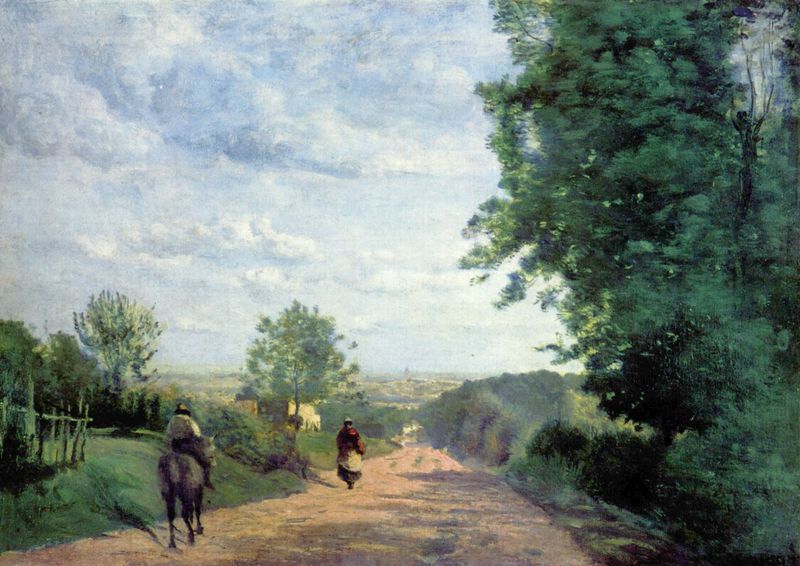
Titel: Weg nach Sèvres
Künstler: Jean Baptiste Camille Corot
Standort: Paris
Institution: Musée du Louvre
Schlagwörter: baum, blau, blätter, gemälde, himmel, laub, mann, schatten, weiß, wolken, aquarell, bäume, gelb, grün, impressionismus, landschaft, ocker, stadt, äste, frau, hintergrund, hut, licht, rücken, schwarz, strasse, gebäude, haus, rot, weg, wiese, zaun, beige, hemd, öl, feld, horizont, häuser, hügel, natur, weide, weite, gatter, gehen, kirche, pastos, sonne, wiesen, land, realismus, rosa, wald, esel, genre, pferd, reiter, turm, bewölkt, reiten, aussicht, schürze, sommer, naturalismus, ort, perspektive, stra e, berge, dorf, allee, hecke, landstraße, lattenzaun, idylle, markt, böschung, blue, church, hat, men, oil, people, red, white, women, black, country, dark, dress, dresses, duktus, gray, green, grey, lady, old, painting, sitting, skirt, woman, yellow, brown, perspective, kicht, weste, ortschaft, panorama, spaziergang, wälder, lanschaft, cloud, clouds, horses, man, sky, tree, schatte, begegnung, background, building, field, hill, hills, house, landscape, mountains, nature, peasant, sand, distance, horizon, houses, lane, street, summer, sun, tower, trees, village, rain, stimmungsbild, boy, schaten, flat, forest, grass, light, path, plants, road, view, way, color, impressionism, shadow, scarf, animals, hats, line, walking, french, cloudy, bridge, bright, fence, town, sunlight, corot, dirt, peasants, rural, sunny, valley, city, day, human, menschen, spring, leaves, pastoral, buildings, paths, walk, watercolor, himmer, art, back, dull, pastel, passieren, animal, apron, american, bush, dirt road, farm, gras, horse, west, branches, wolke, calm, travel, fields, entgegen, riding, shadows, spire, run, work, farmers, humans, outdoor, hanging, tan, shirt, hors, wollken, begenung, alley, bucolic, faded, europe, motorrad, kleid, braun, pferde, countryside, pissarro, riders, lonely, farming, european, donkey, egypt, mule, natural, skyline, entgegenkommen, trunks, walkway, pathway, rider, distant, corinth, serene, adfjkl, aslope, kfdla, ligt, peasanta, prone, route, fir, agricultural, scenery, horseback, ritter, wandern, oferde, agrarian, ox, sly, bethlehem, yelow, rustic, blur, sradt, live, lead, exit, compound, hedge, transport, pedestrian, road], donky, blending, blended, wonder, trip, nope one more, 14seconds, this was fun, distant city, market day, baum tree, farmland, oad, downhill, heimgweg, man riding donkey, woman walking, day time, pastures, horseriding, pferd strasse frau, donkesesel, drass, horsback